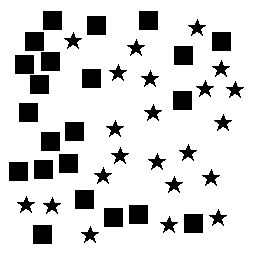
Squares: 22
Triangles: 0
Stars: 22
Total shapes: 44